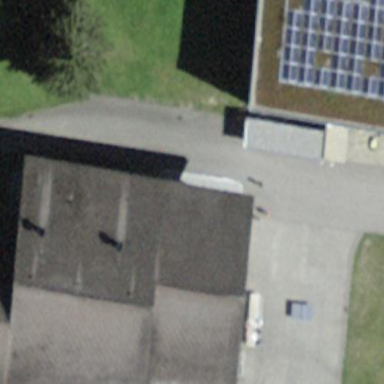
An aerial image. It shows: Building with red roof.